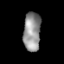
Tissue: lung
Cell type: Epithelial cells
Senescence score: 0.2356
Nuclear area (px): 657
Mean DAPI intensity: 146.565